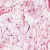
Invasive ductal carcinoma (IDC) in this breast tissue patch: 0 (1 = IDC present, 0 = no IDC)